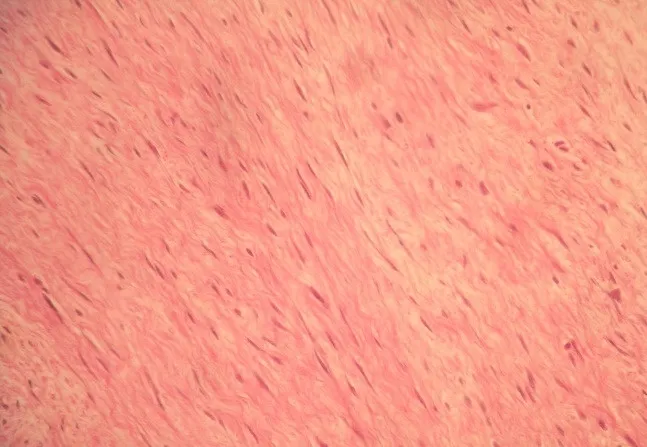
Histopathologic findings: spindle cells of low cell-density with few mitoses (X10).
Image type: pathology (h&e)